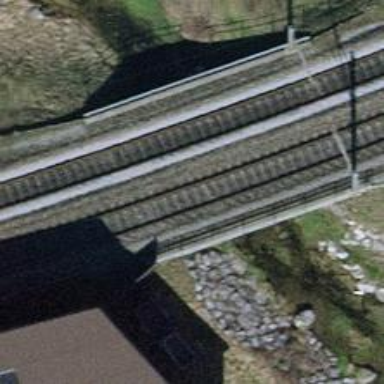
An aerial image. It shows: Bridge with single railway track electrified by contact line.